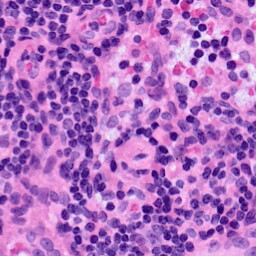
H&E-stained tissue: LymphNode